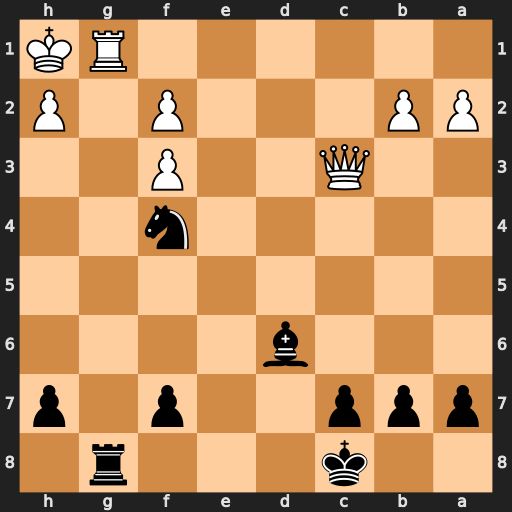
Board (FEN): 2k3r1/ppp2p1p/3b4/8/5n2/2Q2P2/PP3P1P/6RK
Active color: b
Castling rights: -
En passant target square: -
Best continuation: Rxg1+ Kxg1 Ne2+ Kf1 Nxc3